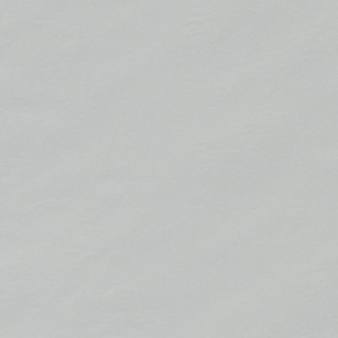
Label: other